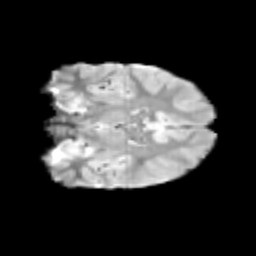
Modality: T2w
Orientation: coronal
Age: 10
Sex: male
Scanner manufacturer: siemens
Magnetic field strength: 3 T
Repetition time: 3.8 s
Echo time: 0.07 s